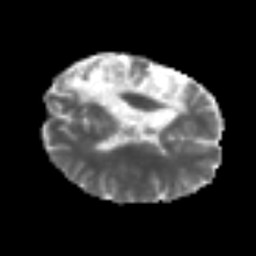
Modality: MD
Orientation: axial
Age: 39
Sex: female
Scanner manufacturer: siemens
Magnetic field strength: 3 T
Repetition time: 6.1 s
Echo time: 0.101 s